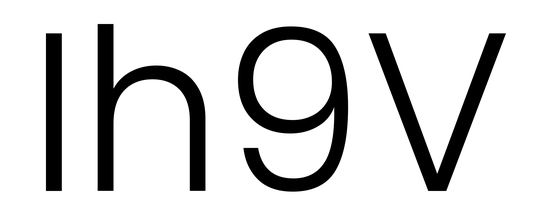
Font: Poppins-Light